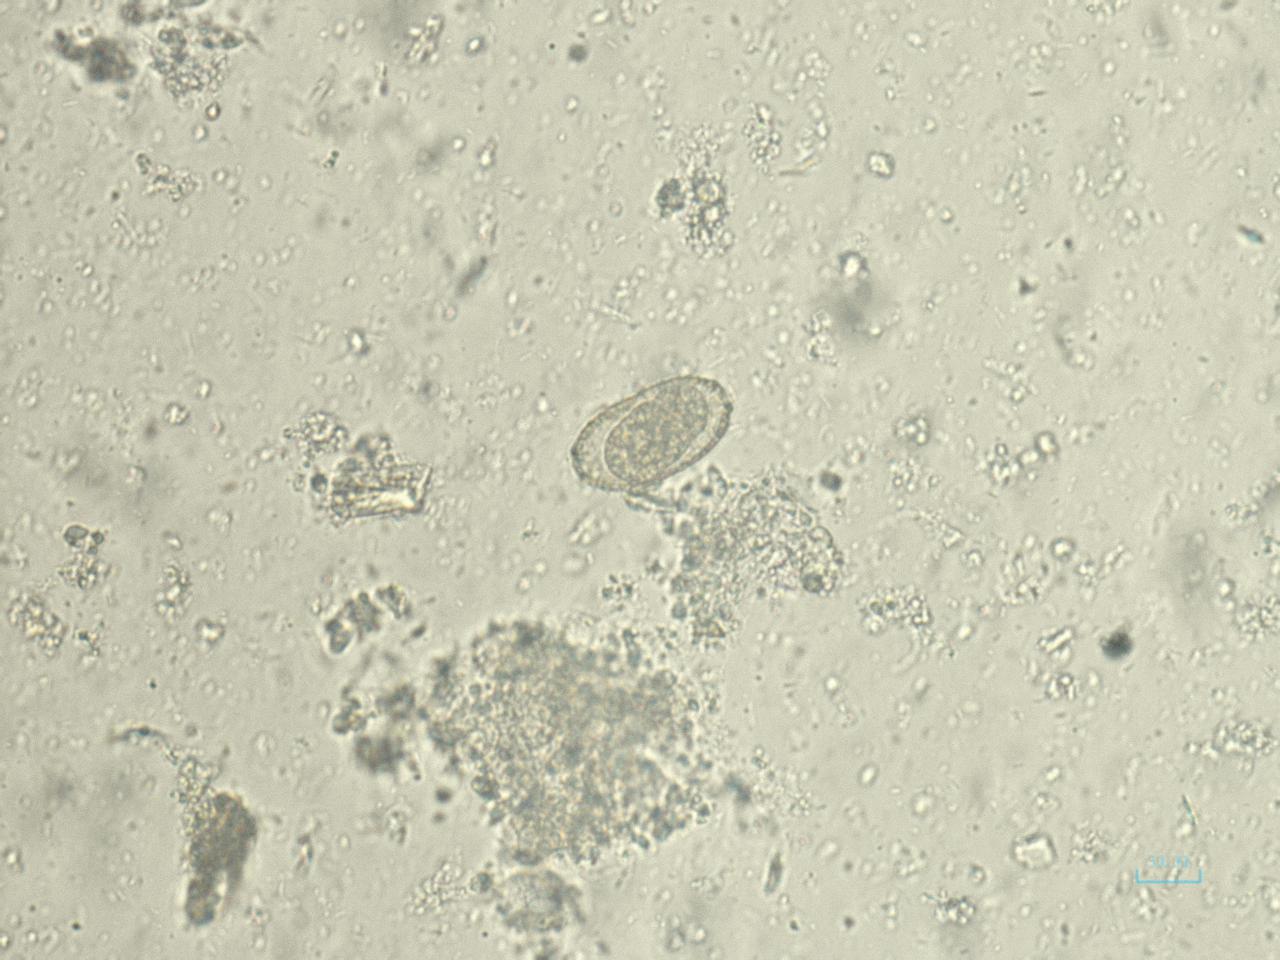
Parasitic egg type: Capillaria philippinensis